Question: I have a maven project (Swing client), inside which i have a class file called ClientContainerLauncher, the main method is as below,
'''
/**
* The main to launch a client CDI container from the command line.
*
* @param args Command line arguments.
* @throws Exception If the client CDI container fails to launch.
*/
public static void main(final String[] args) throws Exception {
ClientContainerLauncher launcher = new ClientContainerLauncher();
launcher.launch();
}
'''
When i launch debug/run i am getting below error,

generated-configuration is one of my other maven project, but the current project has no dependency with generated-configuration project but throws this error. Even after adding it as dependency(generated-configuration) project also i am getting the same error.
I have tried to take maven update, clean project and debug/run, but nothings works. How do i solve it. Help me.
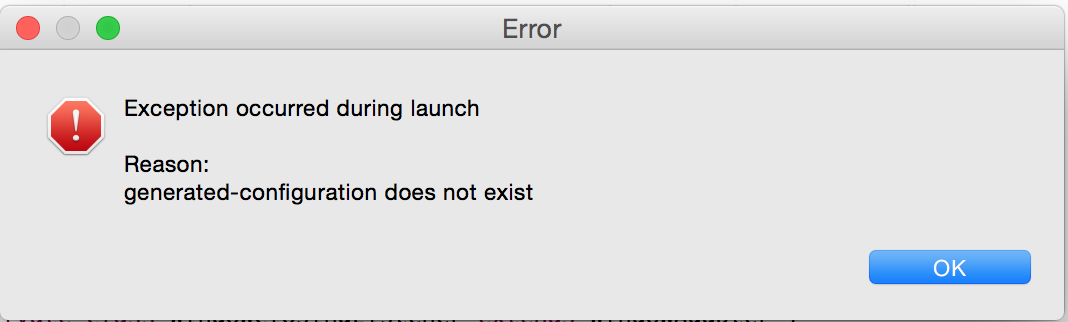
Answer: Eclipse sometimes do weird things with Maven projects. Here are a few leads:
- '> Close project'- 'Maven > update''generated-configuration'- 'Run as > Maven install'- - 'generated-configuration'
I am not sure any of these will help but it is the best I can propose with the current information.